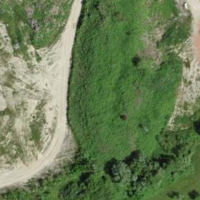
EUNIS habitat code: 56
Species observed at this site:
Sylvia atricapilla
Phasianus colchicus
Capreolus capreolus